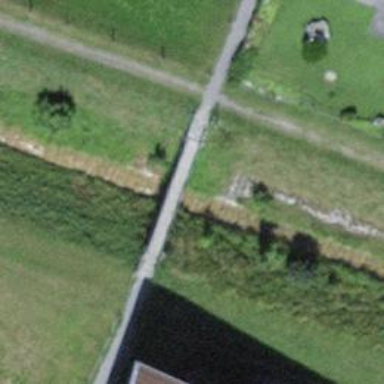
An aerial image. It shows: Path.